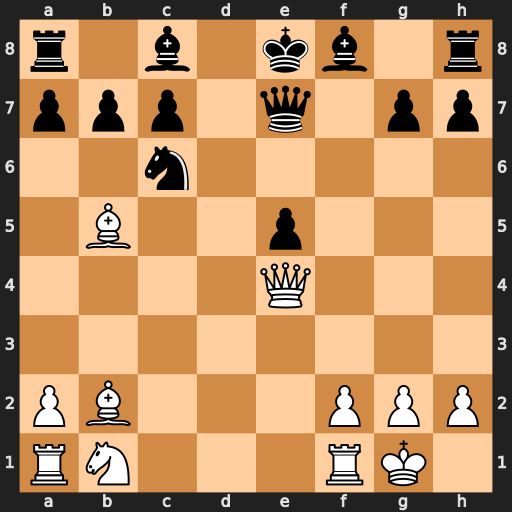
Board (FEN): r1b1kb1r/ppp1q1pp/2n5/1B2p3/4Q3/8/PB3PPP/RN3RK1
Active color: w
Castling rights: kq
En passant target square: -
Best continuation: Bxc6+ bxc6 Qxc6+ Qd7 Qxa8